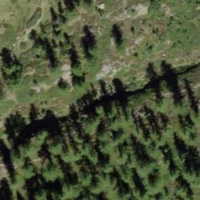
EUNIS habitat code: 23
Species observed at this site:
Arnica montana